Question: In the 'pandas' documentation (hence in the 'pydata-sphinx-theme'), we are facing an issue with the double click behavior and I thought that maybe an html expert could help us understand what's happening. ref: <URL>
In this <URL> if I click double click on "data", instead of simply select "data", it selects "datastructured".
looking at the inspector this part of the website html is as follow:
'''
<dt>
<strong>data</strong>
<span class="classifier">structured ndarray, sequence of tuples or dicts, or DataFrame</span>
</dt>
'''
the ":" is added with css:
'''
.classifier:before {
font-style: normal;
margin: 0 0.5em;
content: ":";
display: inline-block;
}
'''
If I remove the ":" I realize that there is no space between the 2 words explaining why they are selected together

I tried to reproduce it in a code pen but it never works: <URL>
Can someone have a look at the page and help identify what is causing this weird behaviour ?
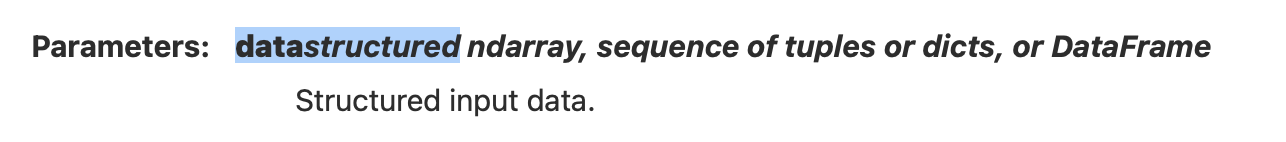
Answer: As you identified, both of the words are selected when double click on the first word because there is no space between the words in the HTML.
If you inspect the page, right-click the '<dt>' tag, and select 'Edit as HTML' (in Chrome), you'll see the HTML code is all on one line without a space between 'data' and 'structured'. You can also see this when you view the page source code.
Different formatting has been applied in your CodePen reproduction so that's why the same behaviour isn't being reproduced.
Here's a working reproduction:
'''
.classifier:before {
font-style: normal;
margin: 0 0.5em;
content: ":";
display: inline-block;
}
'''
'''
<dt><strong>data</strong><span class="classifier">structured ndarray, sequence of tuples or dicts, or DataFrame</span></dt>
'''
You can fix this by reformatting the HTML as you've done in your CodePen example, or adding a space character after or at the end of the '<strong>' tag.